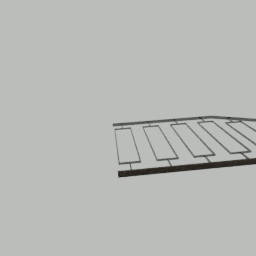
Label: architecture